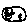
Label: square